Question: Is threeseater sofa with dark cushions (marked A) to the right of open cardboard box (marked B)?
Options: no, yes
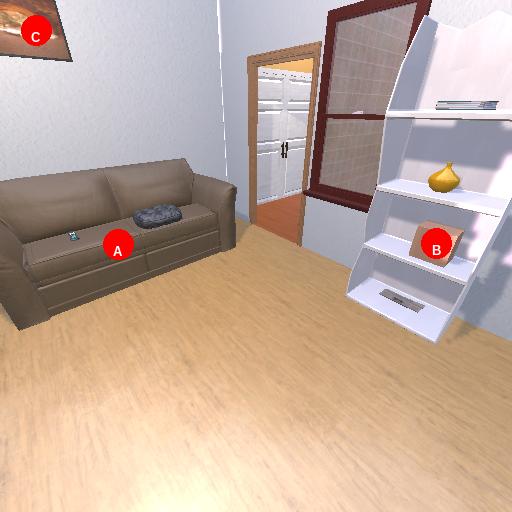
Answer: no